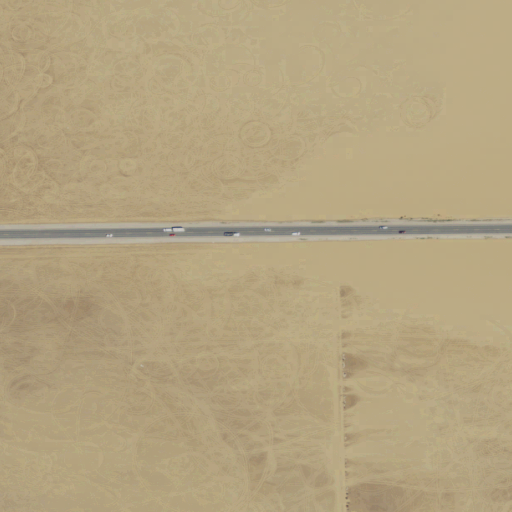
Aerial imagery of valley in California named Fifteenmile Valley containing shrub, grassland, low intensity development, open development, and medium intensity development